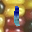
Label: 1